Interaction volume radius: 5 \u00c5
Interaction volume height: 10 \u00c5
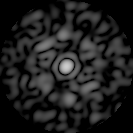
Disorder parameter: 0.7938